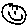
Label: smiley face